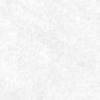
Label: no_change